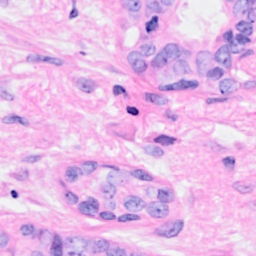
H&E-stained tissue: Breast